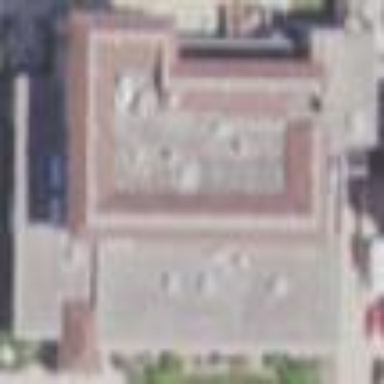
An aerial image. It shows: View of university building.